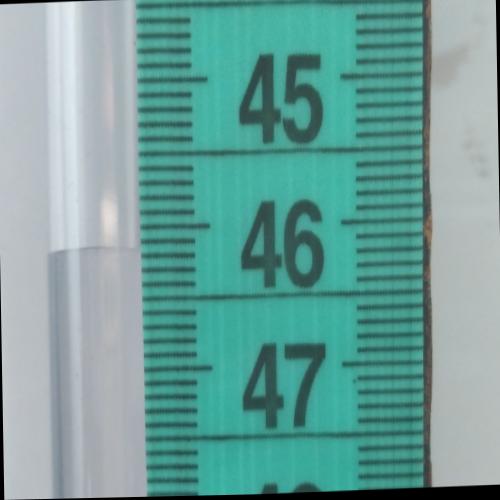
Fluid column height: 46.2 cm